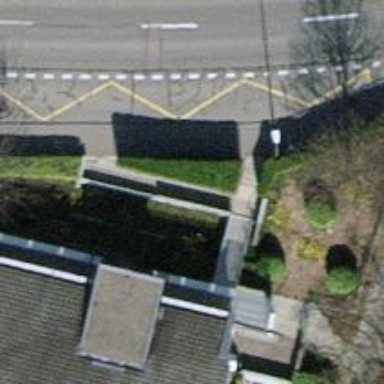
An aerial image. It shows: Bus stop with platform for public transport.